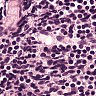
Metastatic tissue present: no